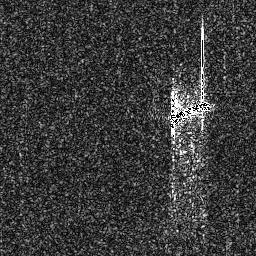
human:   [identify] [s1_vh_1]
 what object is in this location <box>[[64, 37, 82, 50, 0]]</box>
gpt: <ref>1 medium ship at the right</ref>